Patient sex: M
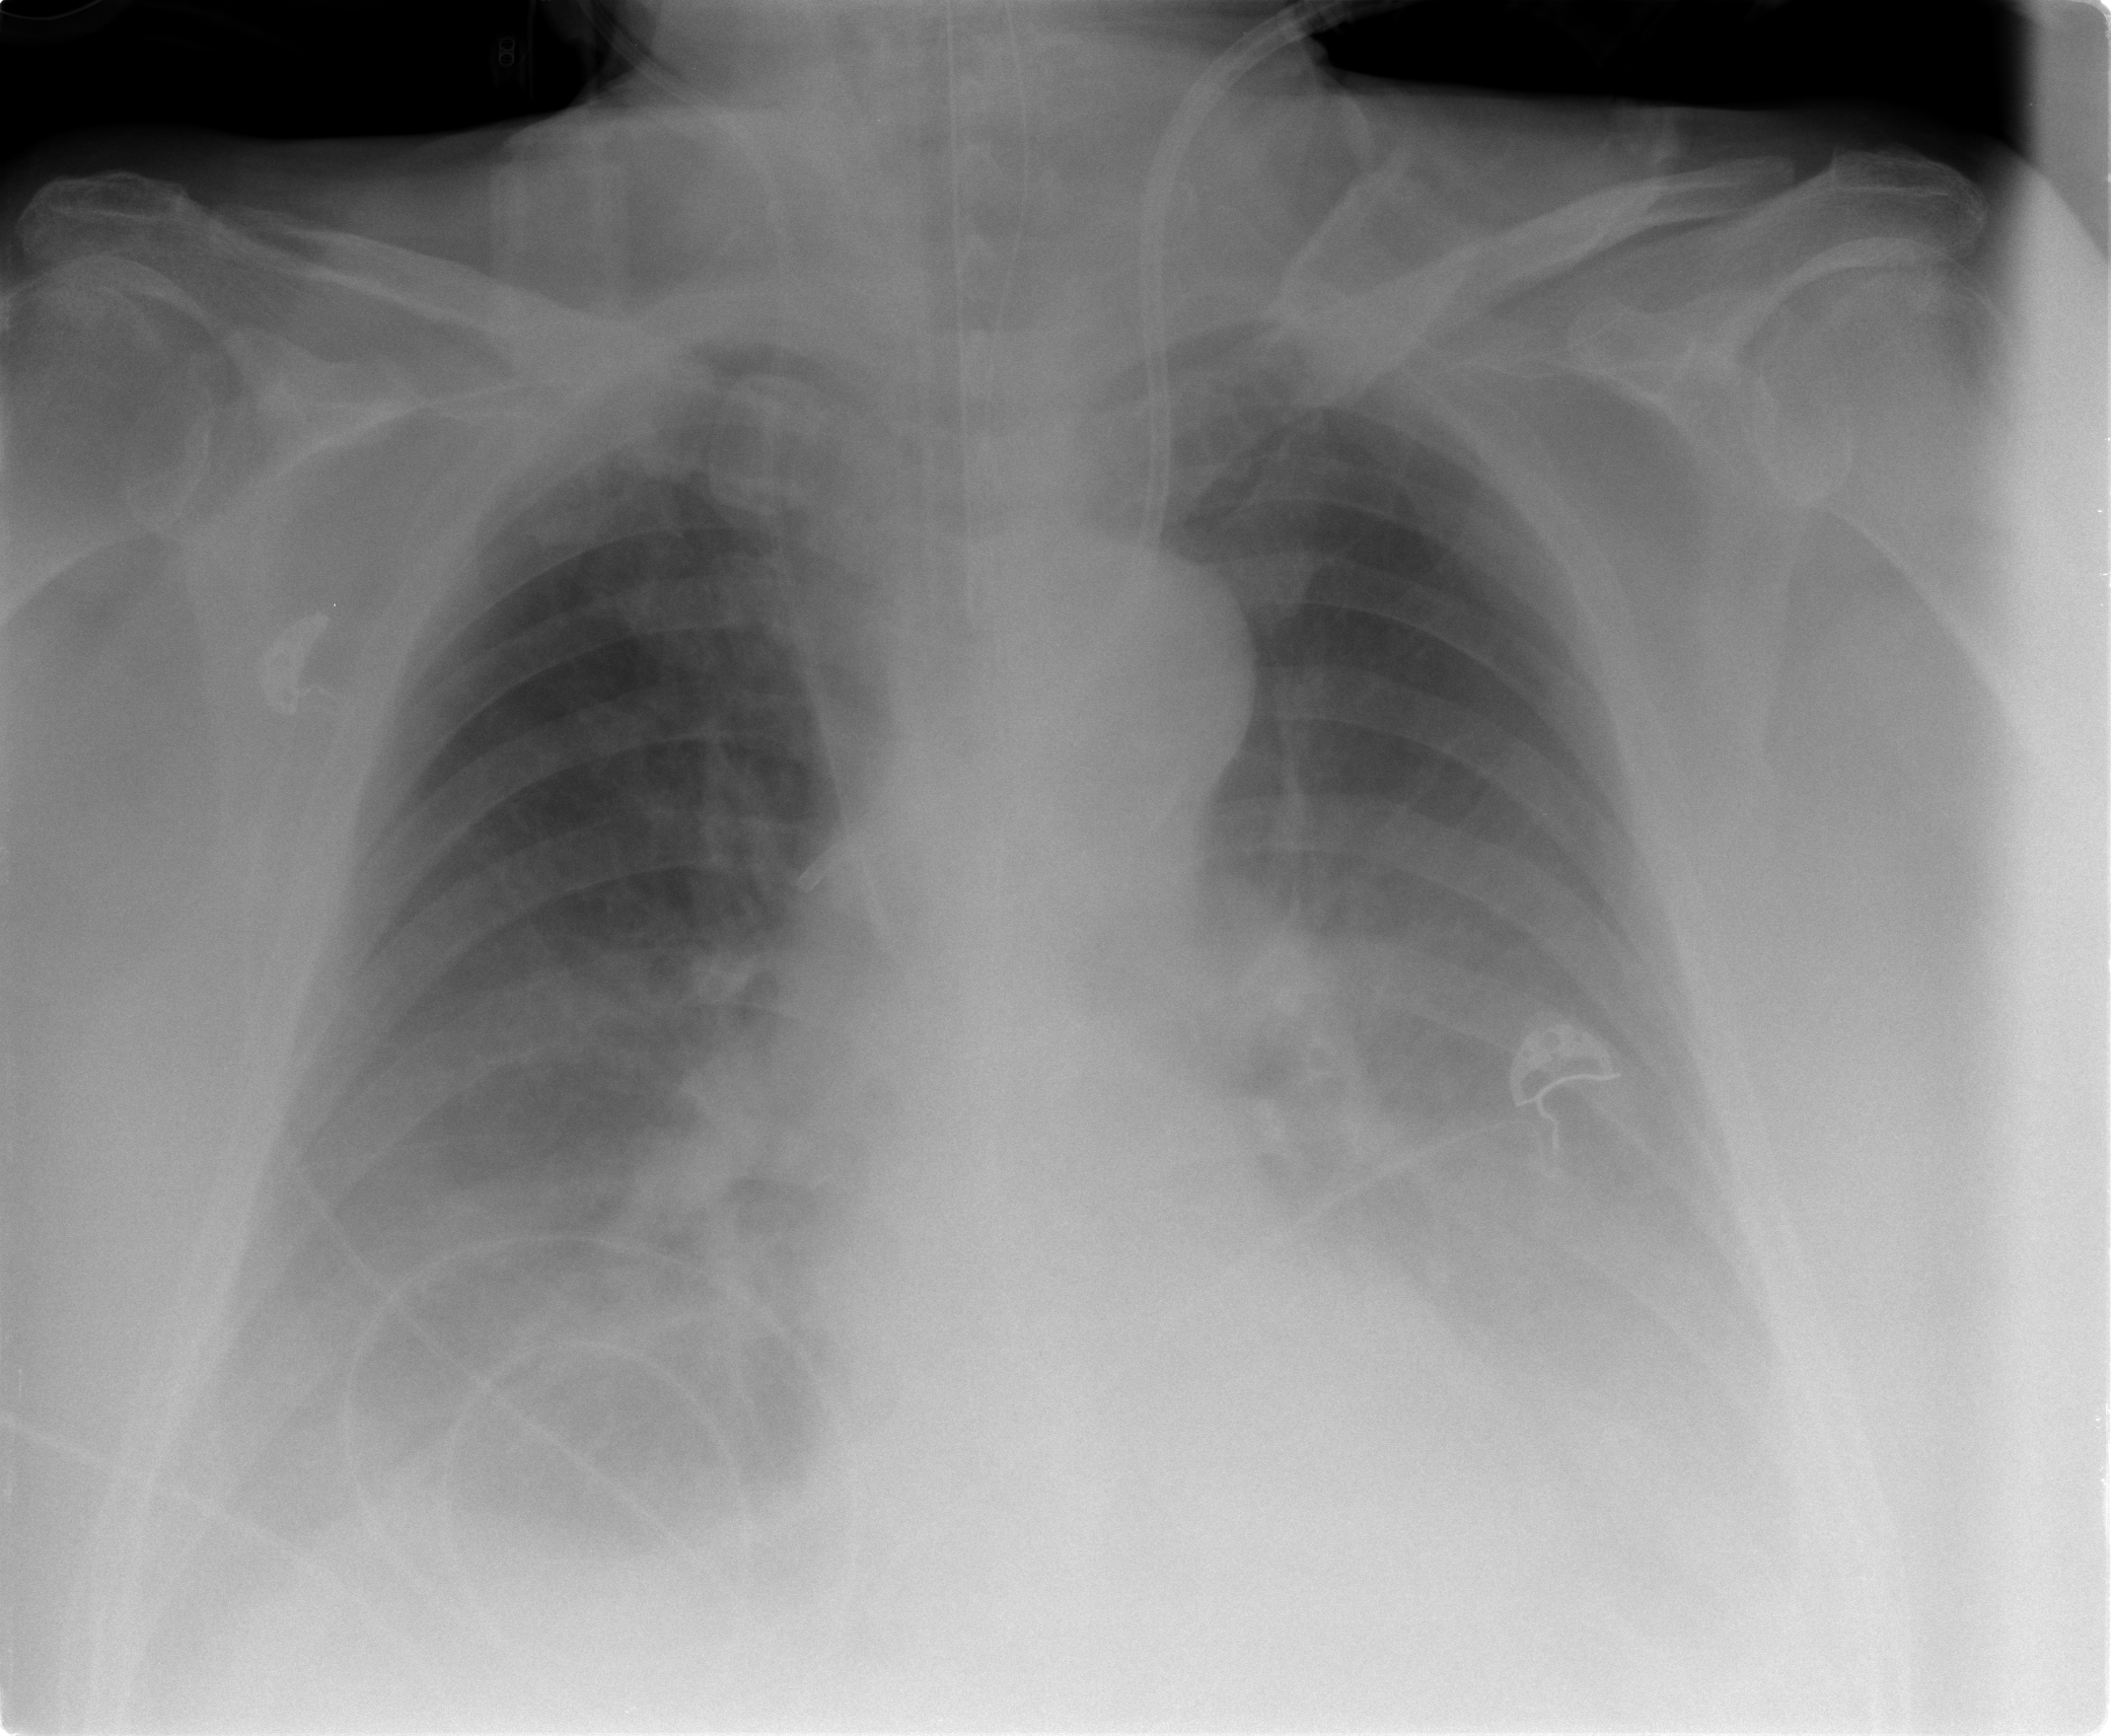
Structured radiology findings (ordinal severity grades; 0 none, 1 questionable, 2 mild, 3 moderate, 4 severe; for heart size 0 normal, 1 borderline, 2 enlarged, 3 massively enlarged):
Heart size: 0
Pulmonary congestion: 0
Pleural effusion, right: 3
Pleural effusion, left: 3
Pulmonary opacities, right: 1
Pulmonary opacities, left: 1
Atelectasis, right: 2
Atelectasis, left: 2